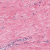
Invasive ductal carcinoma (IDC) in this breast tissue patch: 0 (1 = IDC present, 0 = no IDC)